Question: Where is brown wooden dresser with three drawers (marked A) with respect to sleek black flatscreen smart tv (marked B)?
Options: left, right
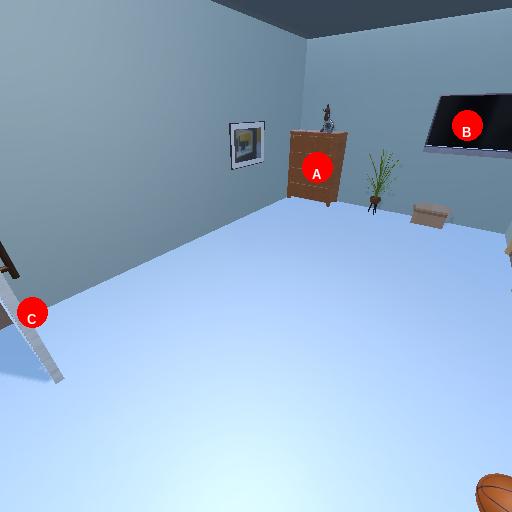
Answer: left